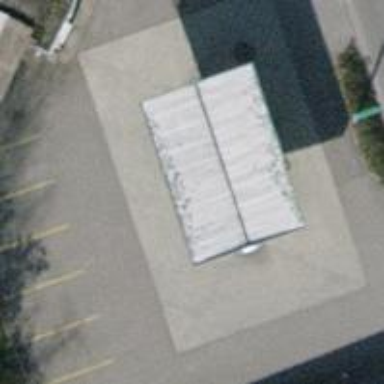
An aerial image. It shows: Fuel station.